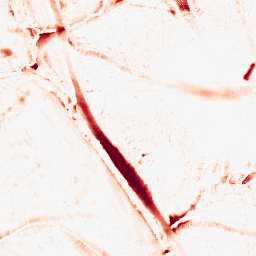
Category: morphological
Decomposition family: morphological_ellipse
Decomposition parameters: operation: opening
width: 20
height: 20
Upsampling method: cubic_catmull_rom
Upsampling parameters: scale: 8
Upsampling scale: 8